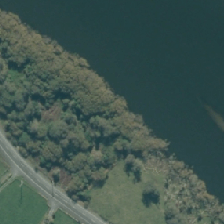
Land cover: deciduous_hardwood